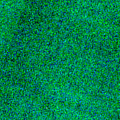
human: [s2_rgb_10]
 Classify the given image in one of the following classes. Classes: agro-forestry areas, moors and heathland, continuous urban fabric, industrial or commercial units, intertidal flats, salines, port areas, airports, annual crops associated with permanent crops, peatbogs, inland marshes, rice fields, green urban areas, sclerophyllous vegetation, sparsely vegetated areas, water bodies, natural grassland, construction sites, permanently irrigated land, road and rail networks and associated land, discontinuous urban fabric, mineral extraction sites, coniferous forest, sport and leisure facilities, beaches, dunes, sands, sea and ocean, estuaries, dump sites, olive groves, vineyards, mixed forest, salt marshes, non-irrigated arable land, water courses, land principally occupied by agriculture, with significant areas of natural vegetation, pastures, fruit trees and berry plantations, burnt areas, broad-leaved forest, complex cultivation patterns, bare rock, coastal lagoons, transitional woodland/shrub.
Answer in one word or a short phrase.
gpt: sea and ocean